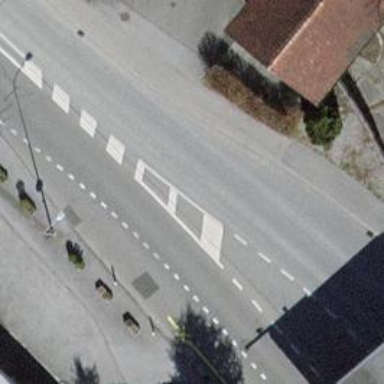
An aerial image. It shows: Primary road with asphalt surface.